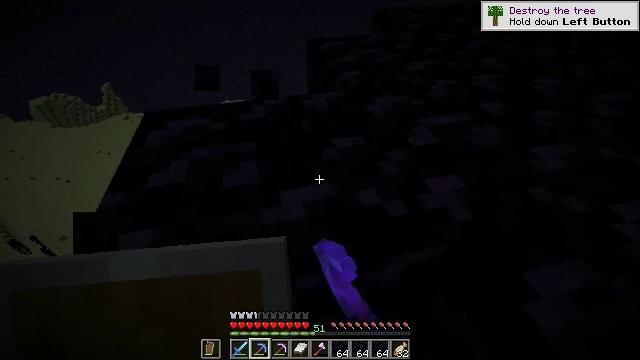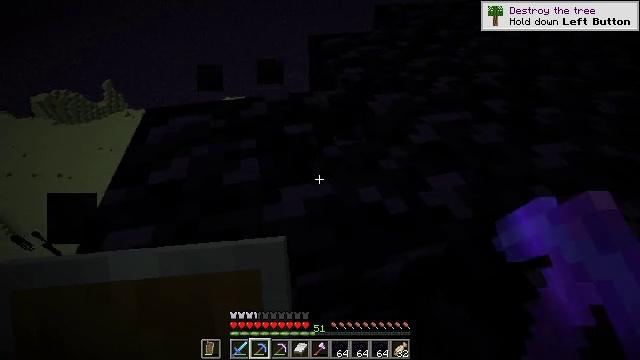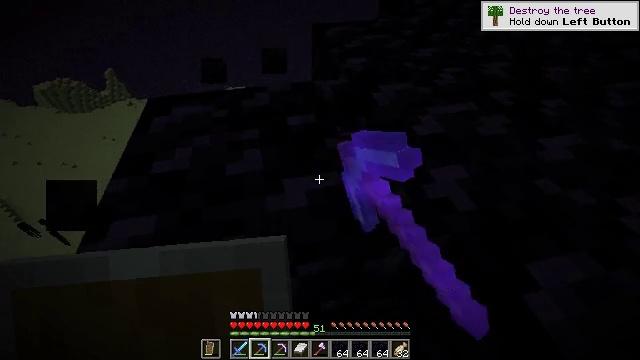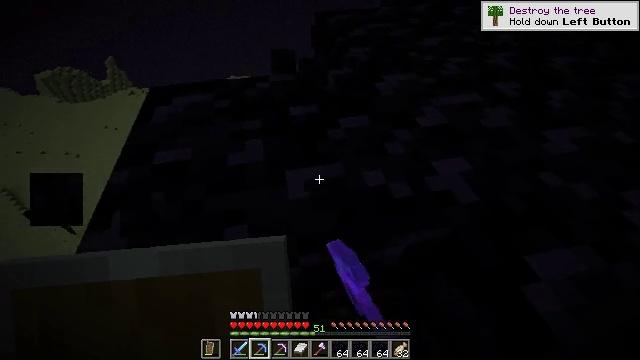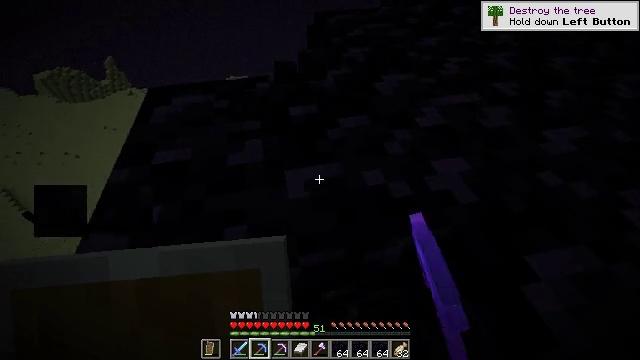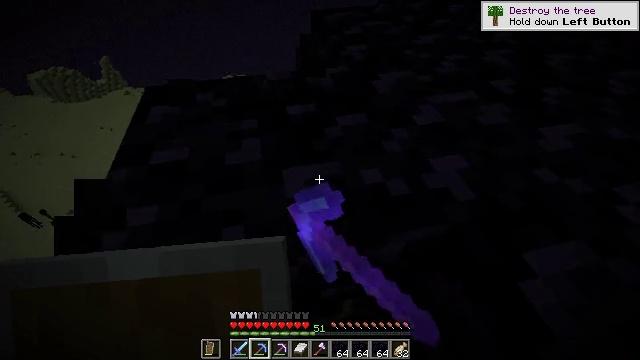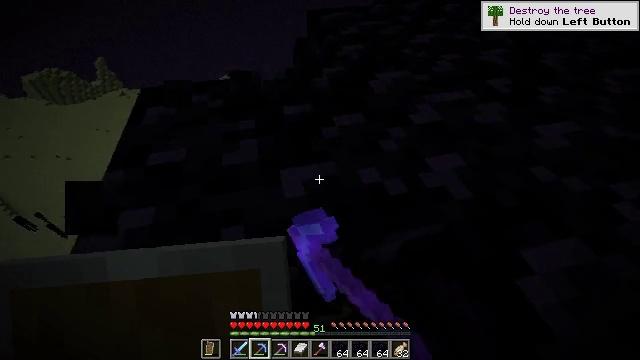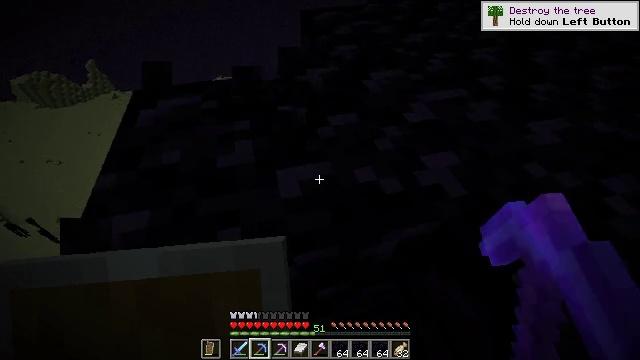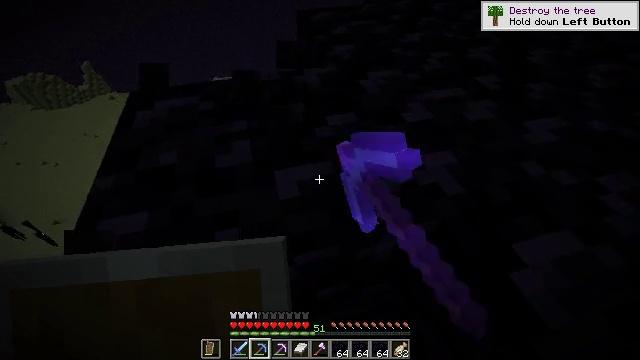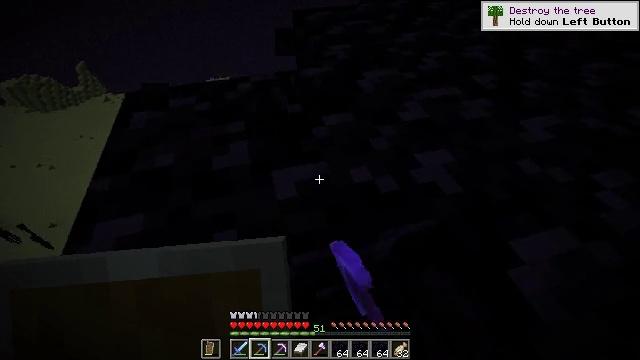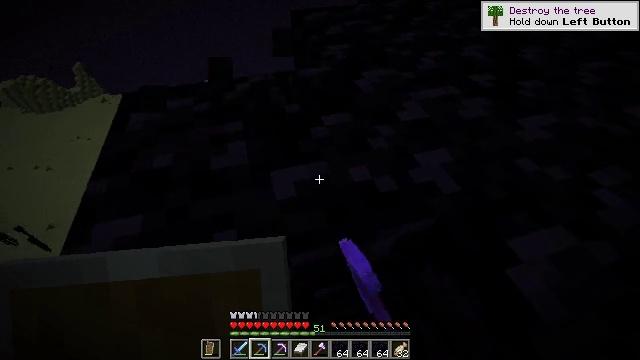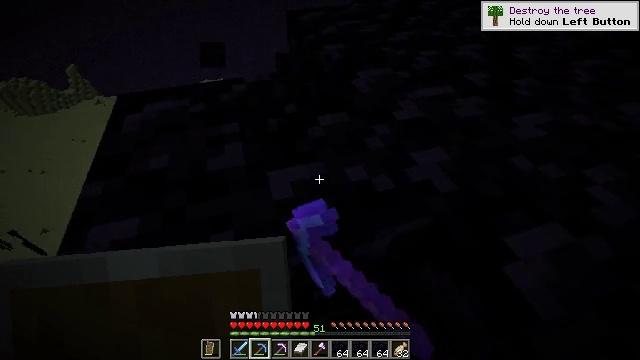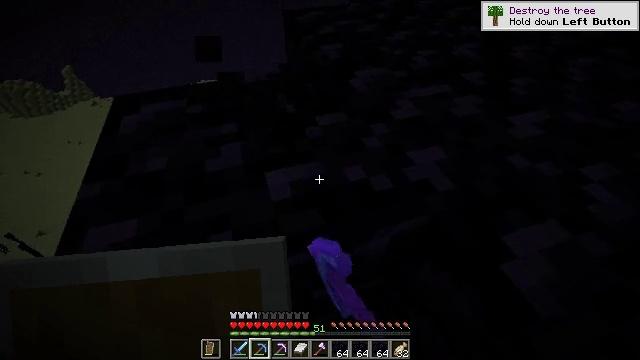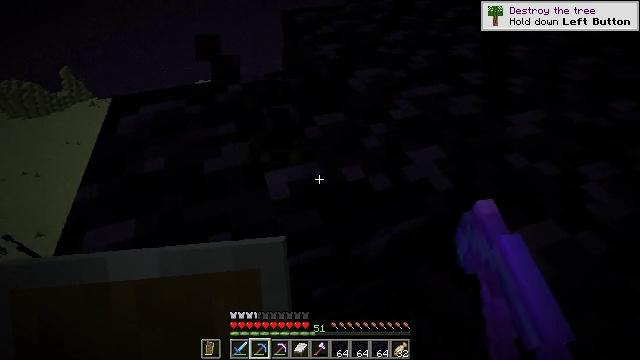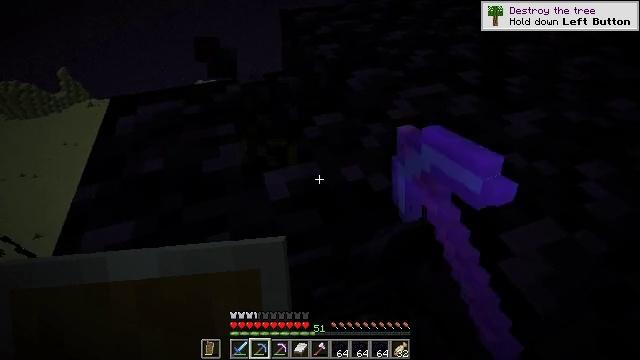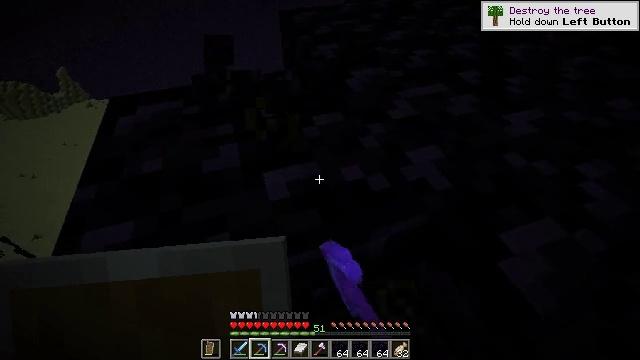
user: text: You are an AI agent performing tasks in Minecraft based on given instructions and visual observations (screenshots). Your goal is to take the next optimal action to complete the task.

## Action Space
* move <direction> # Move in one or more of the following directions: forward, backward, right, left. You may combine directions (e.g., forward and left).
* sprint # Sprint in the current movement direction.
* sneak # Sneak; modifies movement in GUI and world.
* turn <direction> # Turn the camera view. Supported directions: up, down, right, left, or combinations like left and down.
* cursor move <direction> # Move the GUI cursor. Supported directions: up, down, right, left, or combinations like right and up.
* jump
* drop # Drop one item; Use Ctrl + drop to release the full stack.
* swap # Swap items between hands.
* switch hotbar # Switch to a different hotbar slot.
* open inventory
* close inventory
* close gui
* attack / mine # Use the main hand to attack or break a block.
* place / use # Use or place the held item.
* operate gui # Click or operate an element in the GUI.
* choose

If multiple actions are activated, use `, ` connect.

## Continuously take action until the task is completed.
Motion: motion action
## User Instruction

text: Harvest obsidian for portal building.
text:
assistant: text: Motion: attack / mine
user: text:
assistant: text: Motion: turn down, attack / mine
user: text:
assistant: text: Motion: turn down, attack / mine
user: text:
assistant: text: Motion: attack / mine
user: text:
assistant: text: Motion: attack / mine
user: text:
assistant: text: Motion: attack / mine
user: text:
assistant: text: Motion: turn right, attack / mine
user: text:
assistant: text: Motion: attack / mine
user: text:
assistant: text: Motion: attack / mine
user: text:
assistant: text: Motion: attack / mine
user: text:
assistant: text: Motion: attack / mine
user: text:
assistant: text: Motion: attack / mine
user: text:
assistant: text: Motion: attack / mine
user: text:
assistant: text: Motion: attack / mine
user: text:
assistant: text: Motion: attack / mine
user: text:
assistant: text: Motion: attack / mine
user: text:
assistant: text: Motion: attack / mine
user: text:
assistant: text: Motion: attack / mine
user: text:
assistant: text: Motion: attack / mine
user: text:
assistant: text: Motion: attack / mine
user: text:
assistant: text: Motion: attack / mine
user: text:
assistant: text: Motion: attack / mine
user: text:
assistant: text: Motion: attack / mine
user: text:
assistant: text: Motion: attack / mine
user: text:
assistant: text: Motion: attack / mine
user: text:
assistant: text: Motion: attack / mine
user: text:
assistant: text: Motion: attack / mine
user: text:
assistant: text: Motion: attack / mine
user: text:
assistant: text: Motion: attack / mine
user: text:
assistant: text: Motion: attack / mine